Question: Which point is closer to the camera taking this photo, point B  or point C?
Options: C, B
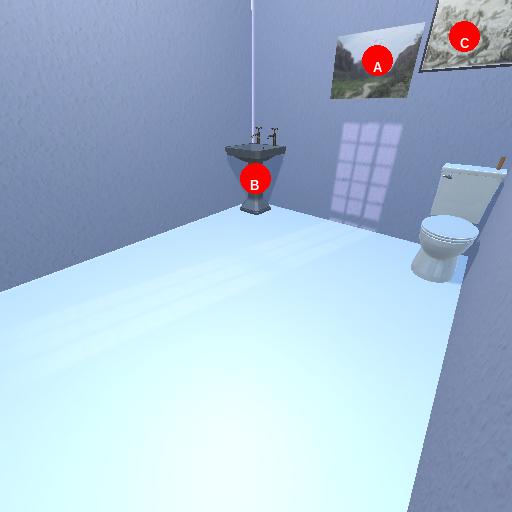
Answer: C